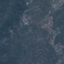
Label: HerbaceousVegetation